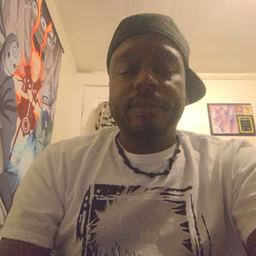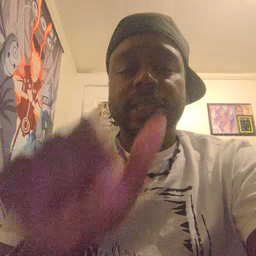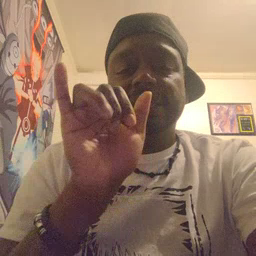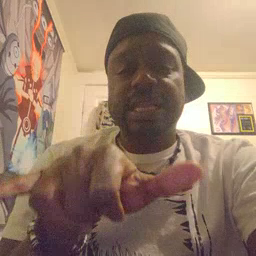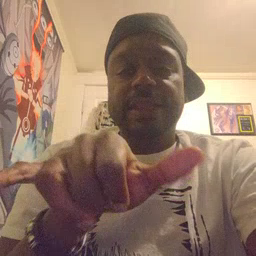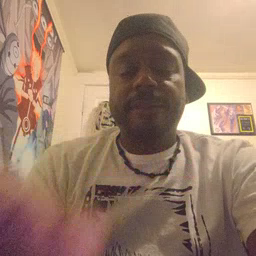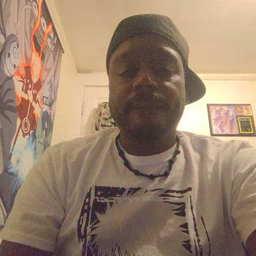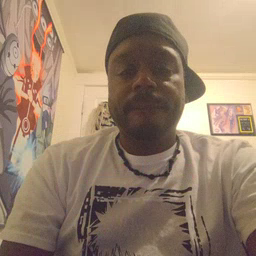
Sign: stay